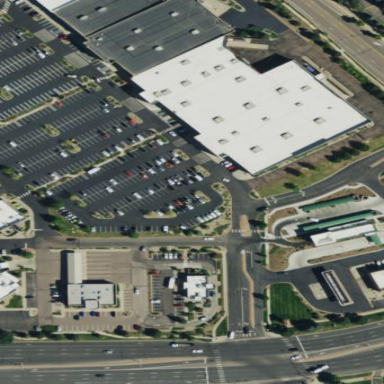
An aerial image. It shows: Retail area.